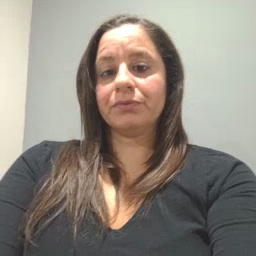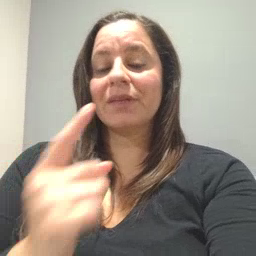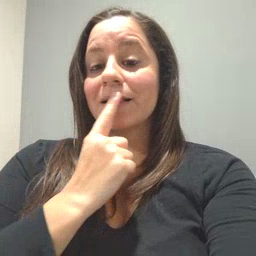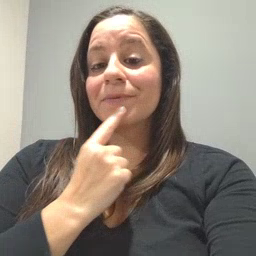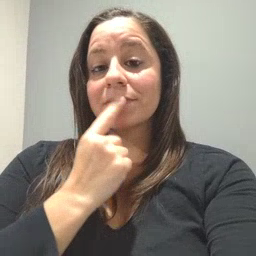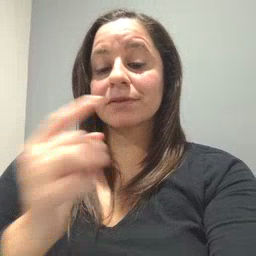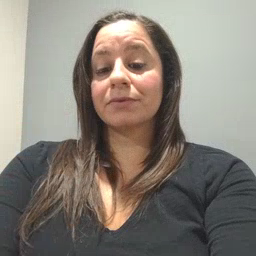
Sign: lips